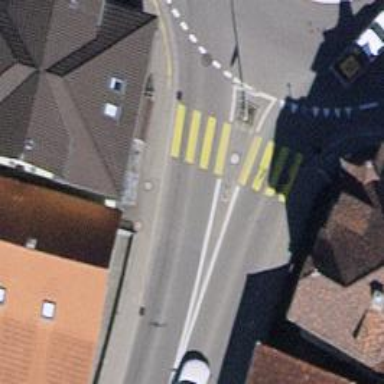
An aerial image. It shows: Marked road crossing with visible markings.